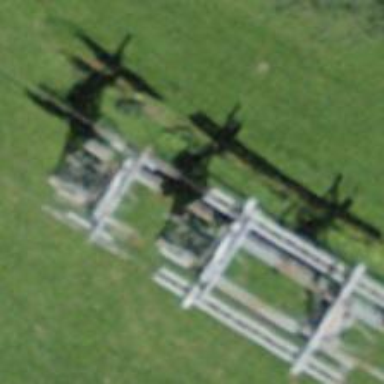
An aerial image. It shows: Pylon for aerialway.